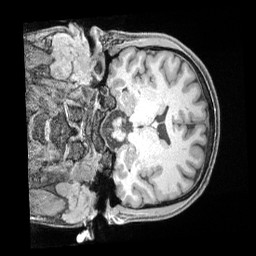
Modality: T1w
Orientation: coronal
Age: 38
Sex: male
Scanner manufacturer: siemens
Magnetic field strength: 3 T
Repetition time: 2 s
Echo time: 0.00211 s